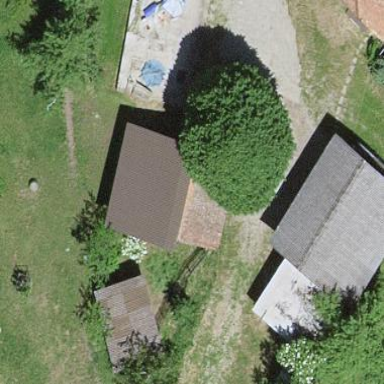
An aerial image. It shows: Rural barn.